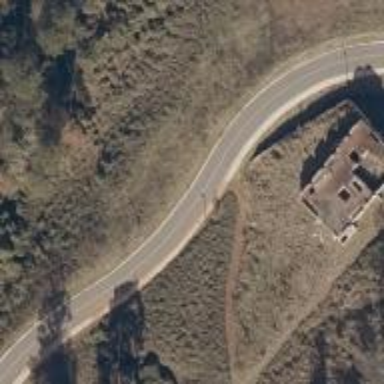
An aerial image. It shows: Driveway road with sidewalk on the left.